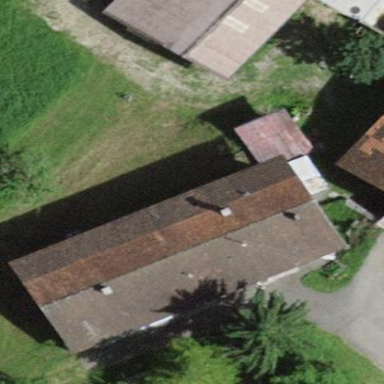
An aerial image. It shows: Farm building.